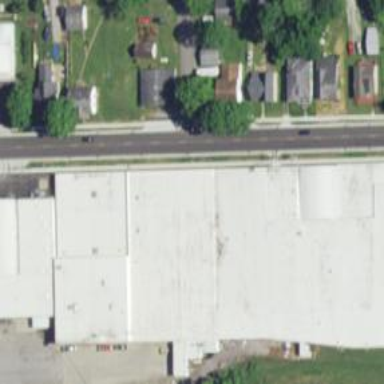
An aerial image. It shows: Industrial building.